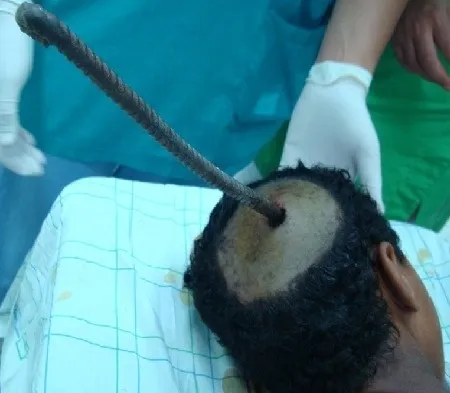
Patient with a metallic rode inside the right side of the head.
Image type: medical_photograph (other_medical_photograph)